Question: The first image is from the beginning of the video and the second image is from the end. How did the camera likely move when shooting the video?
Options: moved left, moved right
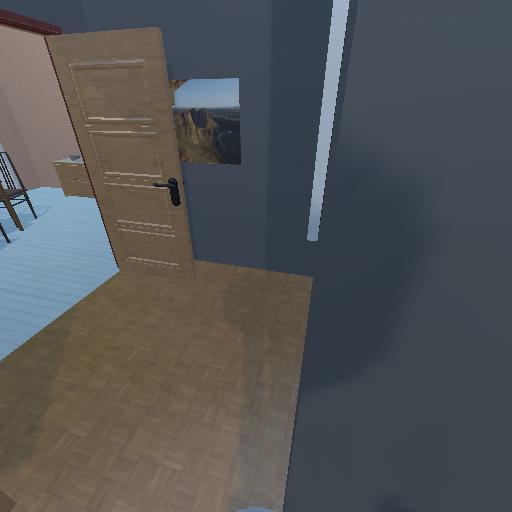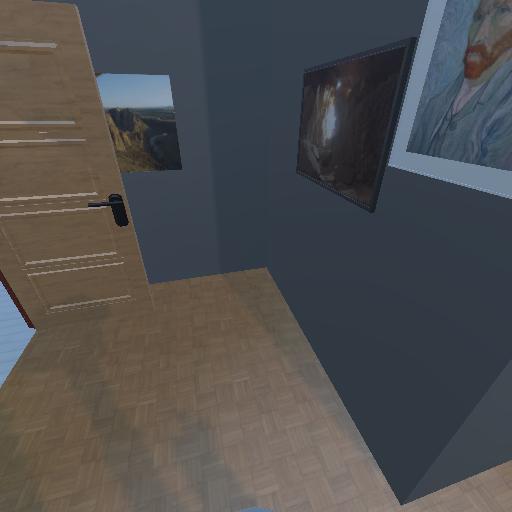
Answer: moved left